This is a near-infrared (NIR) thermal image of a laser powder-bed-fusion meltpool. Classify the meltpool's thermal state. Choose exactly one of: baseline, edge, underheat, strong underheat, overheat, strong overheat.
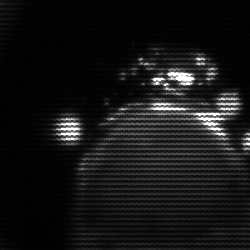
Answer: edge